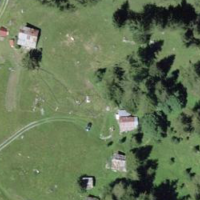
EUNIS habitat code: 44
Species observed at this site:
Geum montanum